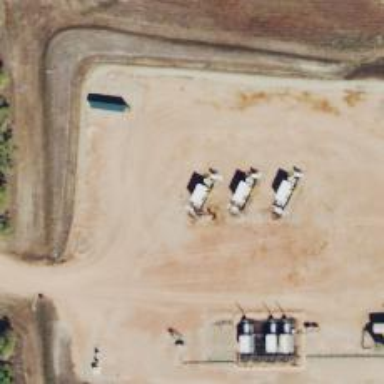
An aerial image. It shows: Petroleum well.